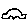
Label: car